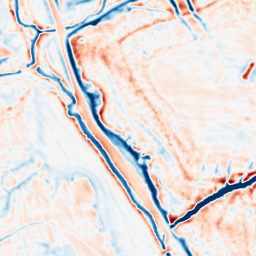
Category: multiscale
Decomposition family: dog_multiscale
Decomposition parameters: sigma_ratio: 1.4
n_scales: 4
base_sigma: 1
Upsampling method: fft_zeropad
Upsampling parameters: scale: 8
Upsampling scale: 8